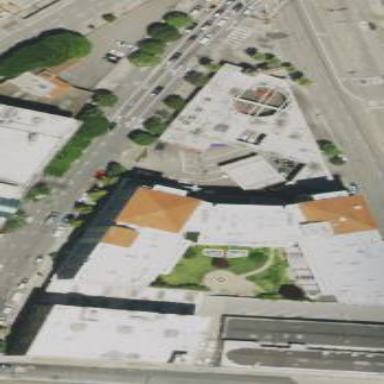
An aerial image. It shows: Building housing car wash facility.